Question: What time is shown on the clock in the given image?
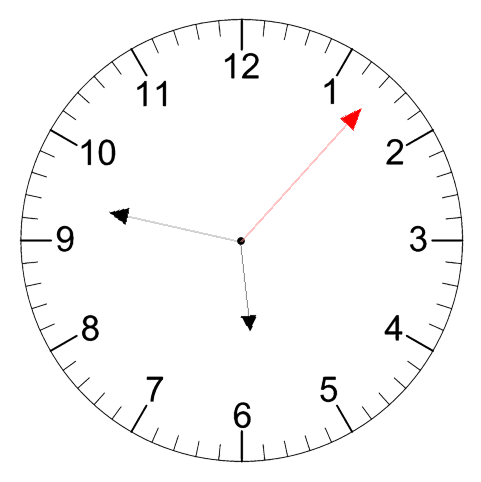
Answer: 05:47:07